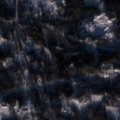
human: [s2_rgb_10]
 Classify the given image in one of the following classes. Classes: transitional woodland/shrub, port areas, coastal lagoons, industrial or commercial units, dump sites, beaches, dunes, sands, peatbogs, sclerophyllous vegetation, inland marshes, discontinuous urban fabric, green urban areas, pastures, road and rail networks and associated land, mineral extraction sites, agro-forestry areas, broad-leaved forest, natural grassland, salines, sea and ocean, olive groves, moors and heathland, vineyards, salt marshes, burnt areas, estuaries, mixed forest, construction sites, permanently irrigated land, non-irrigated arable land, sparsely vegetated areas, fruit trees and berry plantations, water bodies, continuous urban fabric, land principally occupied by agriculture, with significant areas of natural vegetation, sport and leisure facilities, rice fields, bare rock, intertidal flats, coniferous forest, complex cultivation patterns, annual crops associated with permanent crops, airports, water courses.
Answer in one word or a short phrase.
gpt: land principally occupied by agriculture, with significant areas of natural vegetation, broad-leaved forest, mixed forest